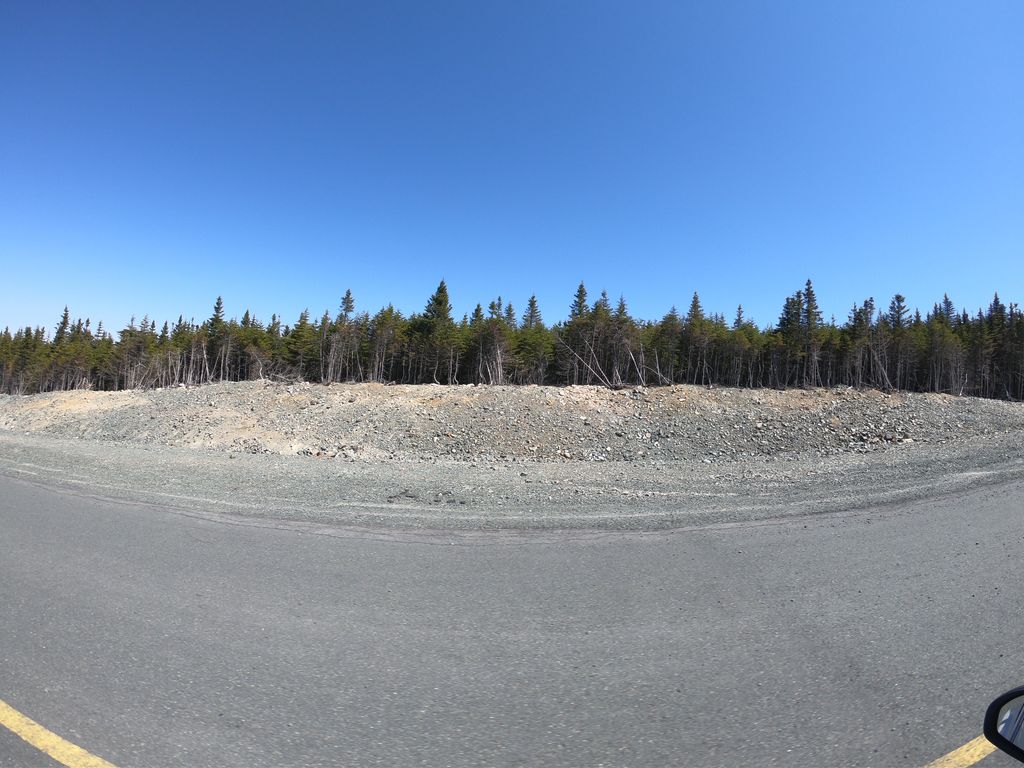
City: st_johns